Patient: sex M, age 17
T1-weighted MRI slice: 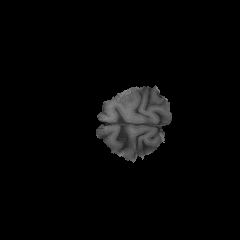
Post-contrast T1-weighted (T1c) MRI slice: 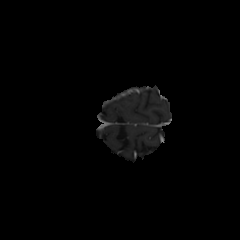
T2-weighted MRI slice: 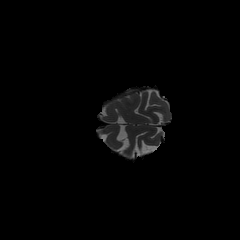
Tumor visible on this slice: no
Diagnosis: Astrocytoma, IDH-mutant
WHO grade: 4